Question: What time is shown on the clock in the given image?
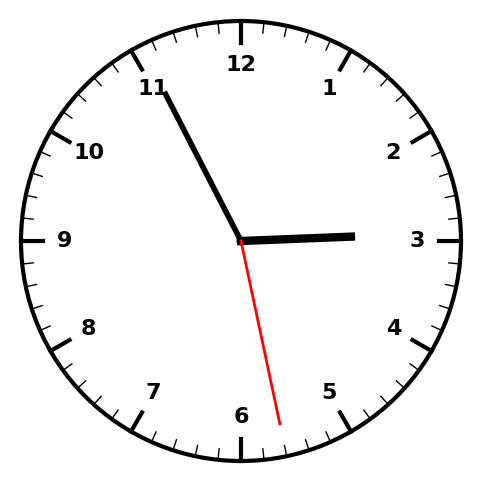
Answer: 02:55:28